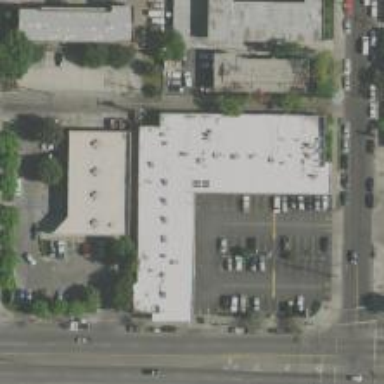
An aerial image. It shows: Retail building.